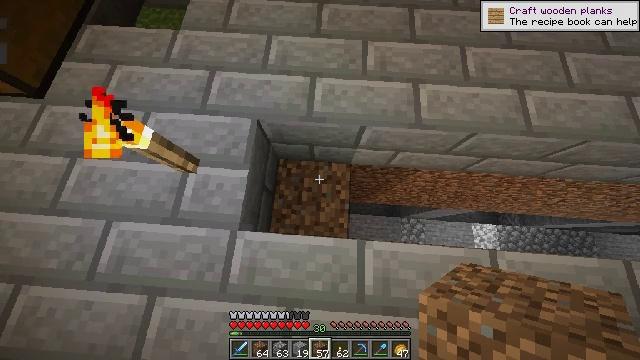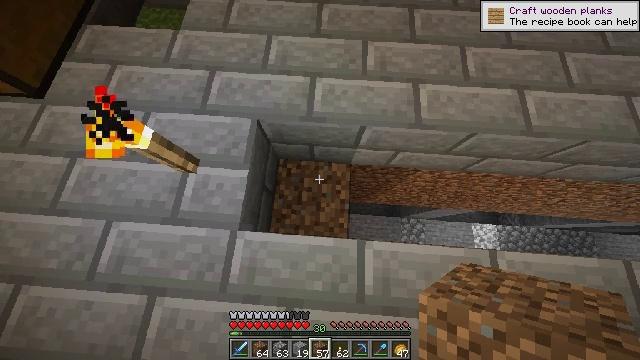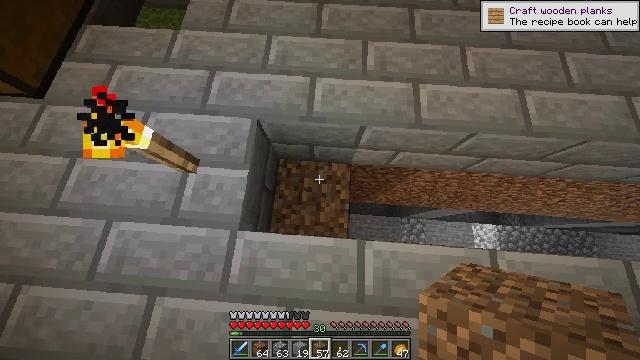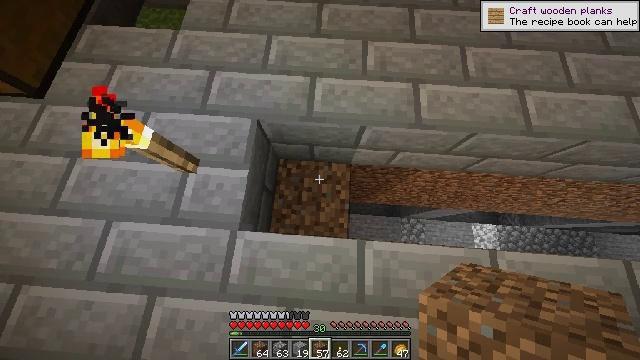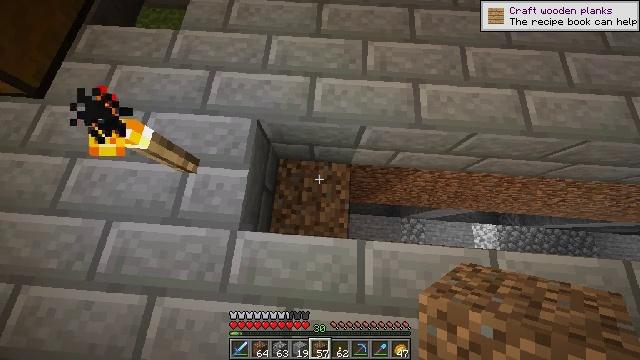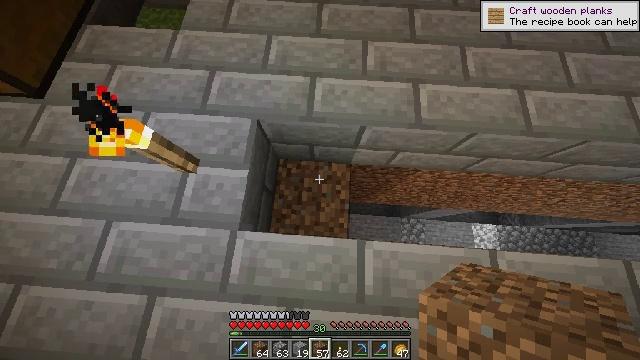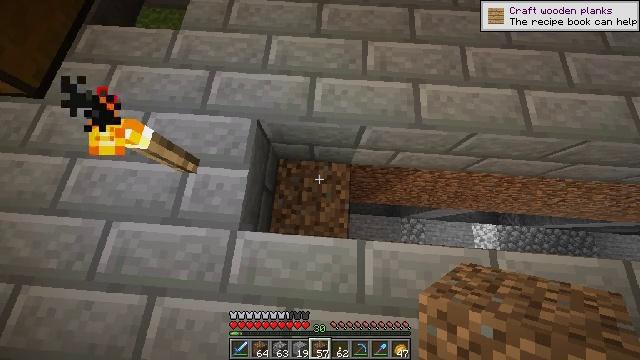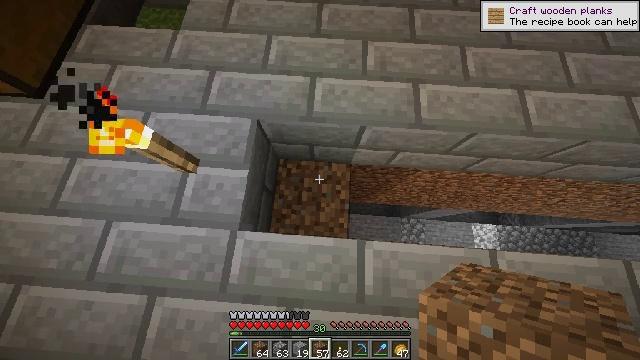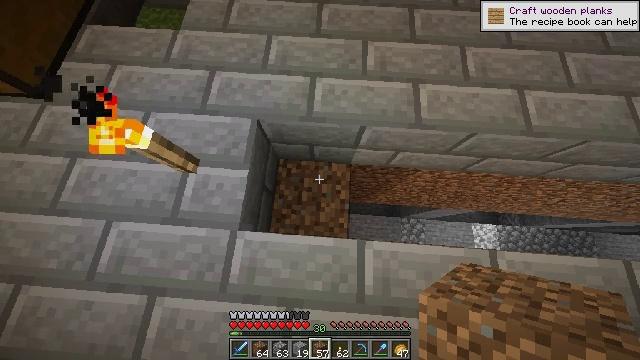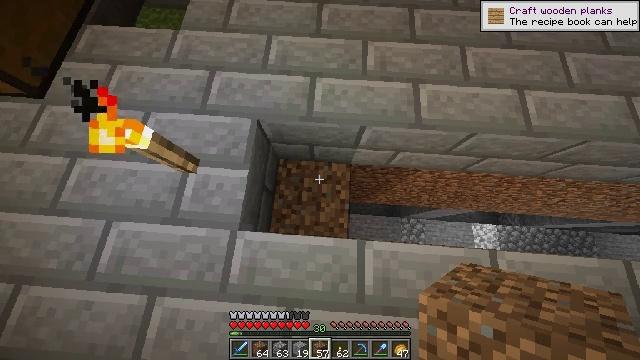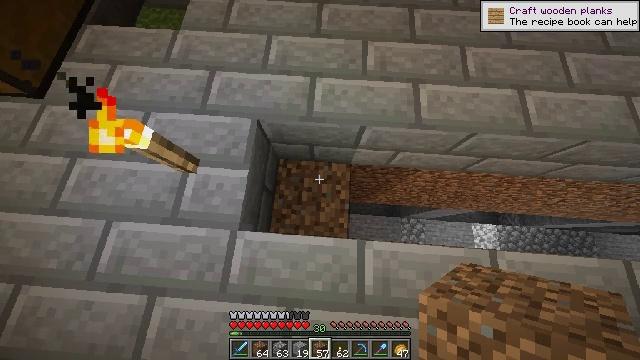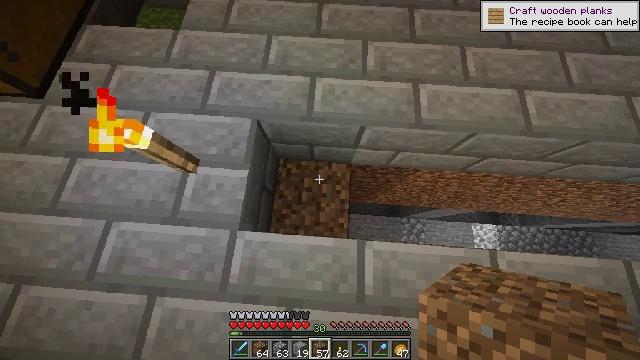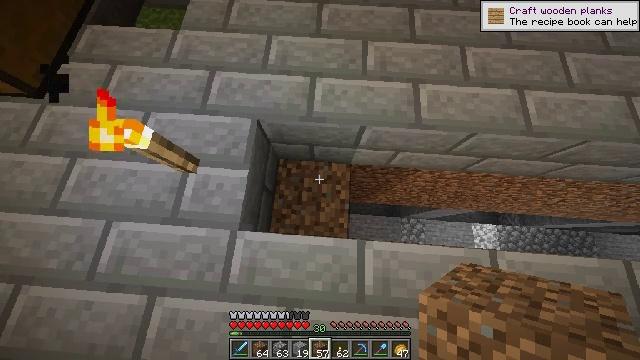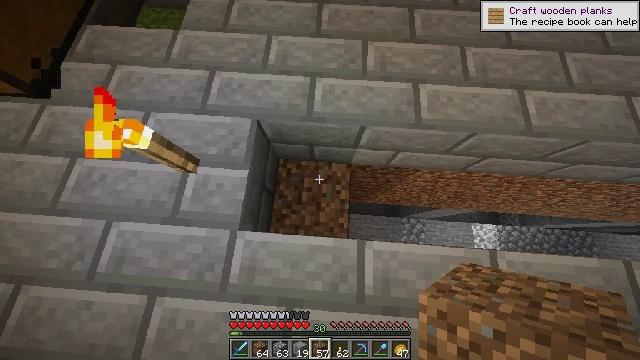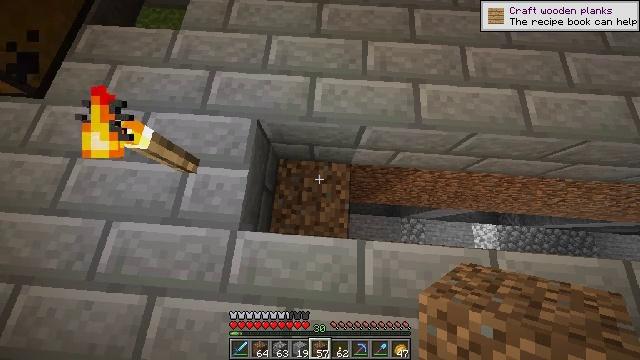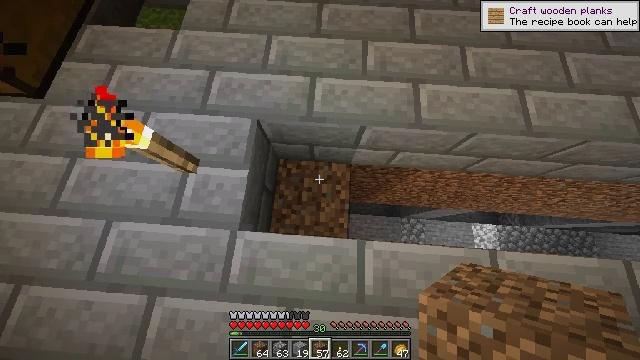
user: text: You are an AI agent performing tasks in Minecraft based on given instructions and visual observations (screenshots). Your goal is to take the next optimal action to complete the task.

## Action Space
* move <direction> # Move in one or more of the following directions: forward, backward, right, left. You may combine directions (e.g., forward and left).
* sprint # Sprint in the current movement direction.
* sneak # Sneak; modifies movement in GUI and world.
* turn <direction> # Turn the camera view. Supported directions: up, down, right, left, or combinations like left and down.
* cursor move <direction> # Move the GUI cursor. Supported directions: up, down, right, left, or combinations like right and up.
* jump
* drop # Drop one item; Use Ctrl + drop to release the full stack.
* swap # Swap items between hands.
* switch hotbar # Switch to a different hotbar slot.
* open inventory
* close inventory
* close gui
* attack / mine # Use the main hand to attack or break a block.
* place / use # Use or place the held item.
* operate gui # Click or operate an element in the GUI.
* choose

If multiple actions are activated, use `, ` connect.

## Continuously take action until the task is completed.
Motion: motion action
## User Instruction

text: Attack the stone bricks to gather materials.
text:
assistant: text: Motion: no_op
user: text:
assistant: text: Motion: no_op
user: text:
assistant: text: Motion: no_op
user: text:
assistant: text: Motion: no_op
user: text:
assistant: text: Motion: no_op
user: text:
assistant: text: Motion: no_op
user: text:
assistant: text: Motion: no_op
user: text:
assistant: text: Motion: no_op
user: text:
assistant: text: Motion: no_op
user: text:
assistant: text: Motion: no_op
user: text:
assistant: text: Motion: no_op
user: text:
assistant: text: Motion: no_op
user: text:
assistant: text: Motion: no_op
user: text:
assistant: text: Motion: no_op
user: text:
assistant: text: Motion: no_op
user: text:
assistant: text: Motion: no_op
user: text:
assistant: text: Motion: no_op
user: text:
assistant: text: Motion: no_op
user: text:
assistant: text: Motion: no_op
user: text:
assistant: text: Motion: no_op
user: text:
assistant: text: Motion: no_op
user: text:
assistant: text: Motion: no_op
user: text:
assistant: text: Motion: no_op
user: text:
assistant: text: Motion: no_op
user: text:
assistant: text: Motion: no_op
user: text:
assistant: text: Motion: no_op
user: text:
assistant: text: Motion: no_op
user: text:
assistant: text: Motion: no_op
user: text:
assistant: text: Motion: no_op
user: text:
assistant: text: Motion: no_op